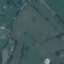
Land use / land cover: Pasture